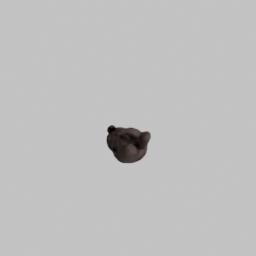
Label: animals